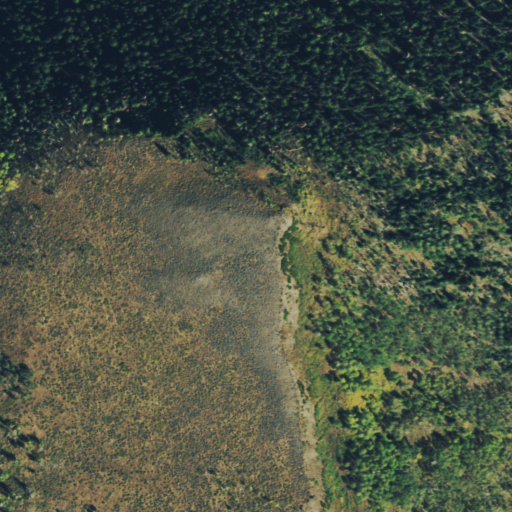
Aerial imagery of mountain in Colorado named Middle Mountain containing deciduous forest, shrub, evergreen forest, and mixed forest